Question: I've been working on with distributed tests with JMeter and wonder if there's a command to check worker nodes(slave machines) are ready to start test. I know -R flag helps to run distributed test with CLI but I want to know if there's a command line to check connection. For example, below the image, does JMeter provide command checks each server (192.168.0.10, 192.168.0.15) ready to start the test.

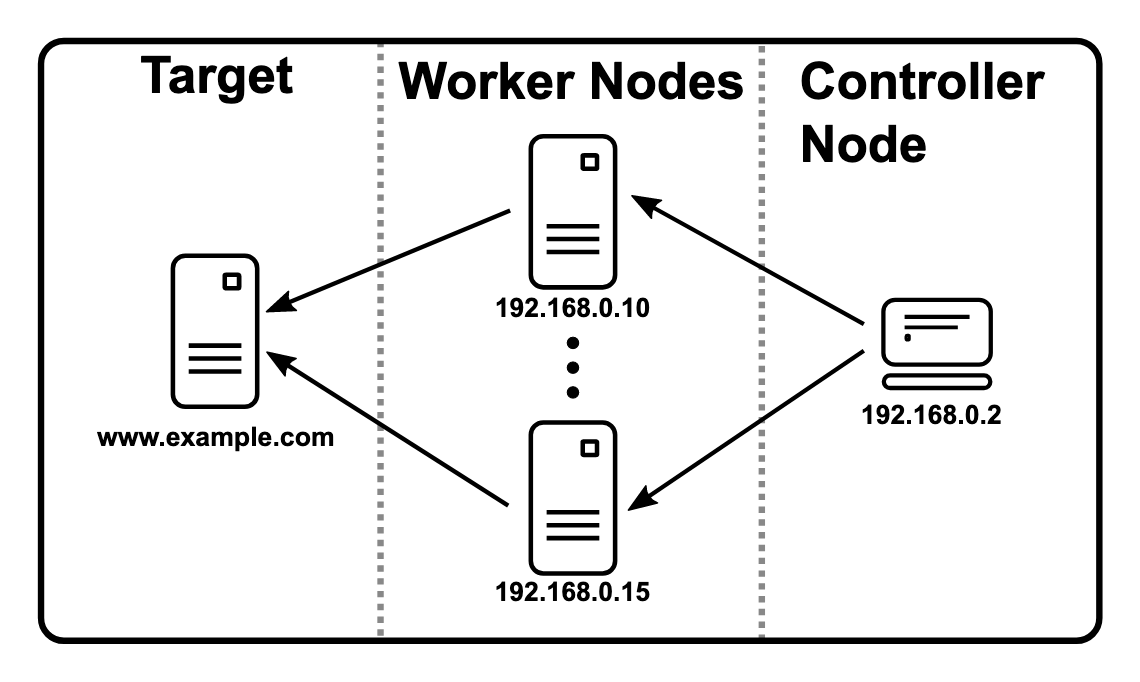
Answer: Haven't come across a feature that can validate the state of slaves. And even I had this same question when I started with distributed load testing.
I ended up creating a simple jmx file with 1 thread group and 1 http sampler and hitting either google.com or any other GET api. I check the response in 'View Results Tree' and if I see request executed by each slave, then I know everything is working fine.